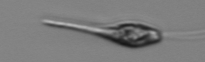
Label: Euglena